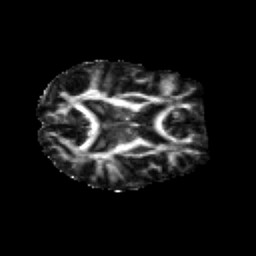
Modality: FA
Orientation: axial
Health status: healthy
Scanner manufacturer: siemens
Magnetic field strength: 3 T
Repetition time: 12 s
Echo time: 0.092 s